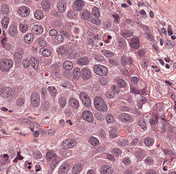
Tumor epithelial tissue: yes
Tumor-associated stroma tissue: yes
Normal tissue: no